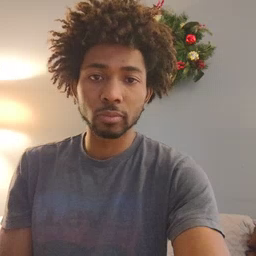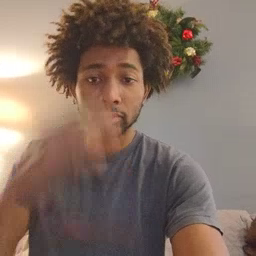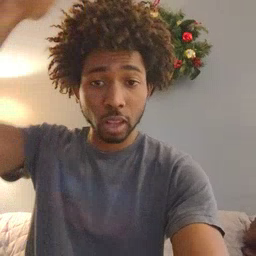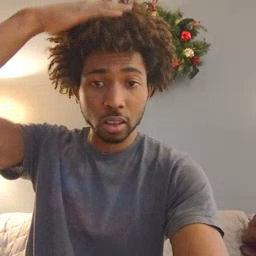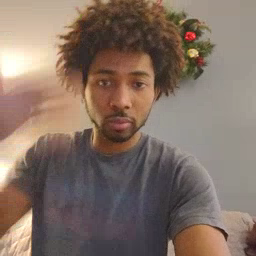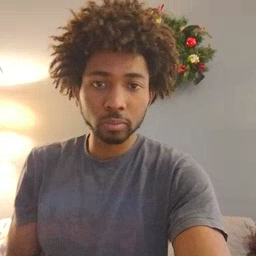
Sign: hat